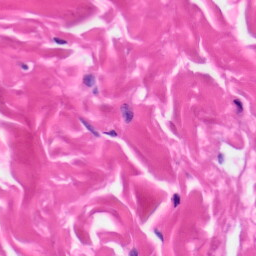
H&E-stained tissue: Skin